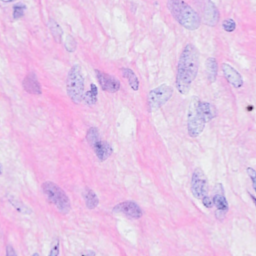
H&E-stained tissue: Breast